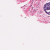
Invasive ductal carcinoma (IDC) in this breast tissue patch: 0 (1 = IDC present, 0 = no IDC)